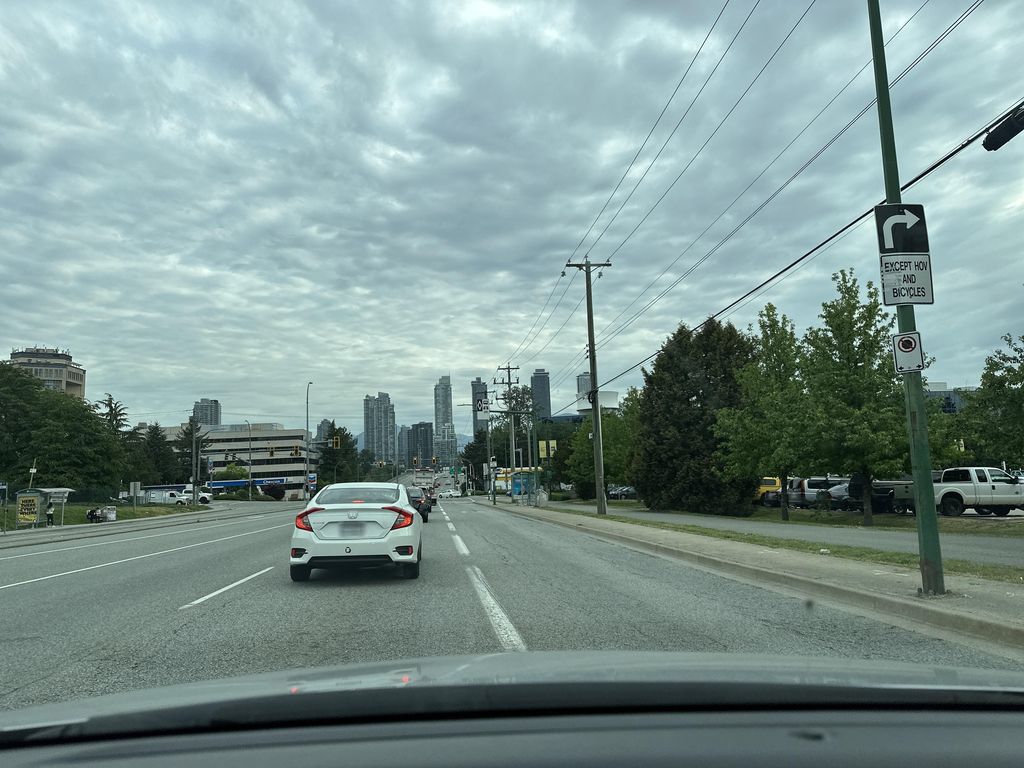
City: vancouver